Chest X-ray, PA view. Patient: 38 years old, sex F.
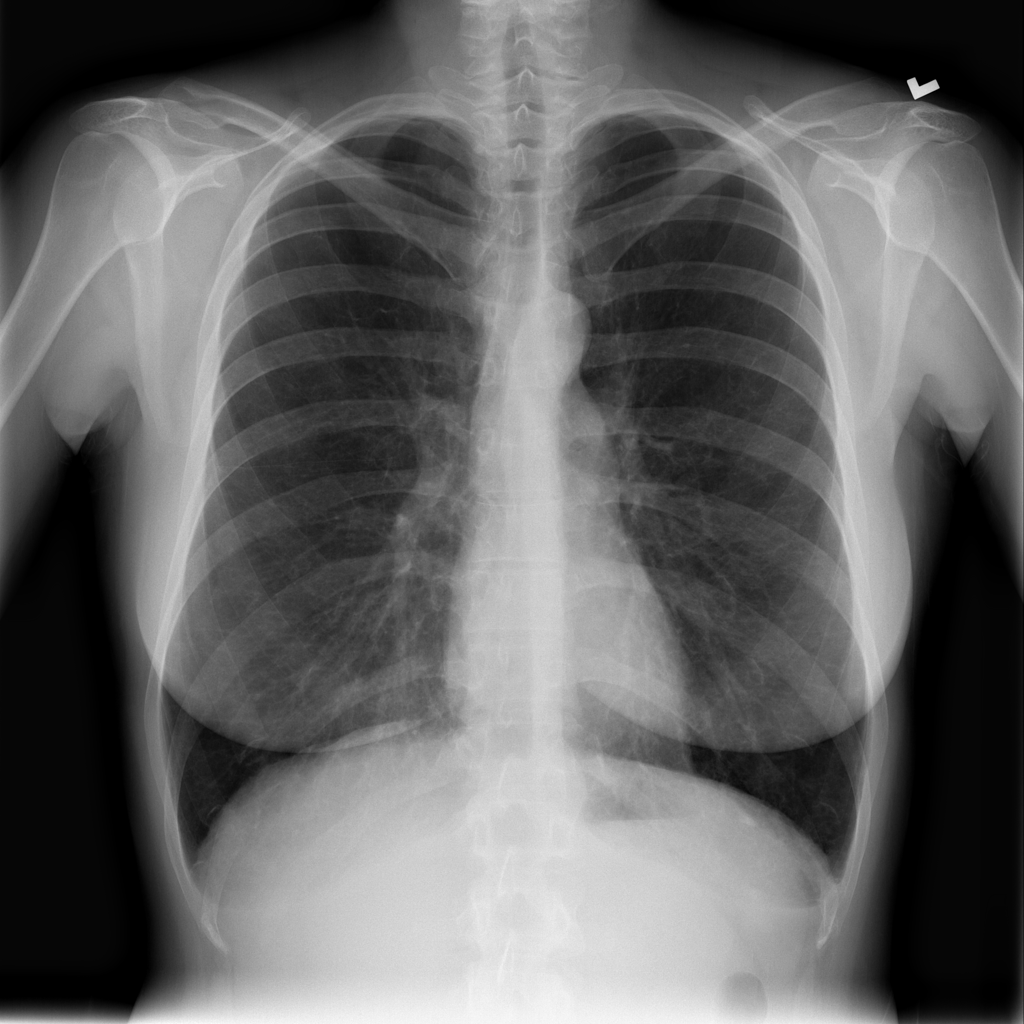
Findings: No Finding